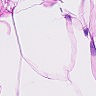
Metastatic tissue present: no